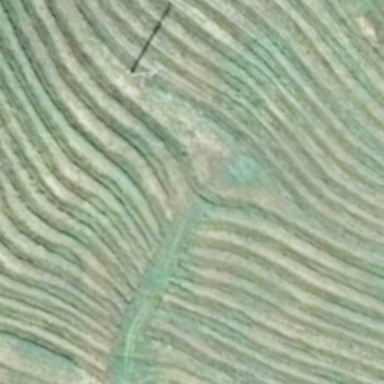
There is a piece of formland .